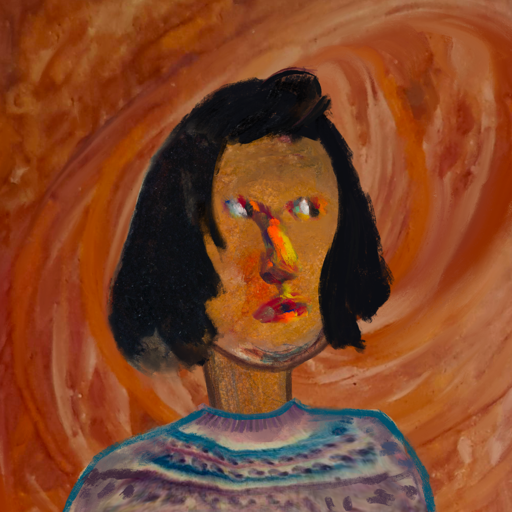
Background: Pious_Lady, Head And Neck Side: Pipe, Face Side: An_Impression, Bust: HillGirl, Hair Side: Mosgoul, Head Accessory: Blank, Second Necklace: Blank, Necklace: Blank, Baby: Blank